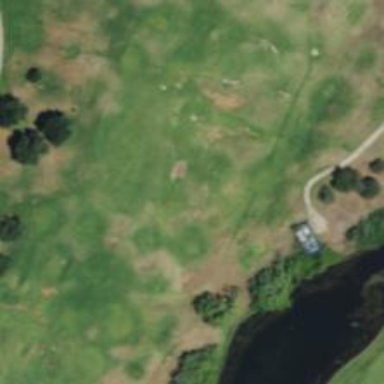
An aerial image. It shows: Driving range for golf practice.